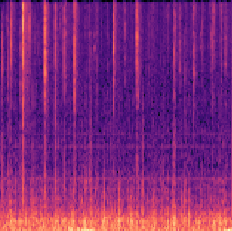
Sound class: Fire crackling